Interaction volume radius: 5 \u00c5
Interaction volume height: 30 \u00c5
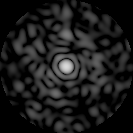
Disorder parameter: 0.8085